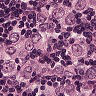
Metastatic tissue present: yes